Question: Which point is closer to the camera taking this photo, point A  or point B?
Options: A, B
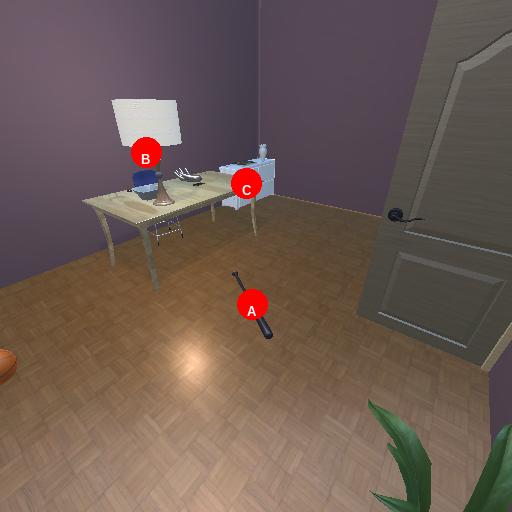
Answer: A